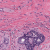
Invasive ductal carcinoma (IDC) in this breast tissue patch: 1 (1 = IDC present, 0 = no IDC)